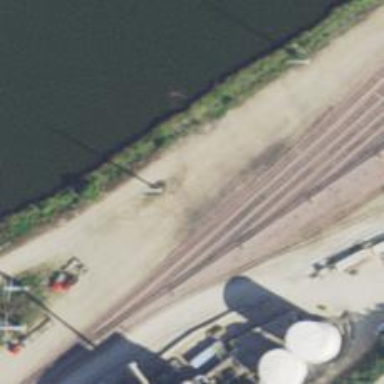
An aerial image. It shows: Abandoned railway siding.